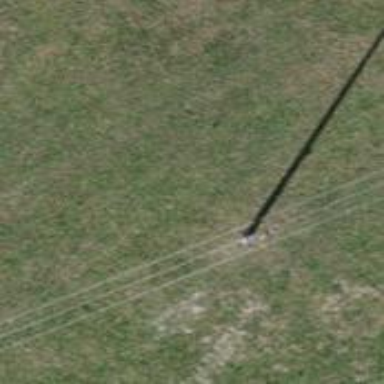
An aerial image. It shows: Power pole.